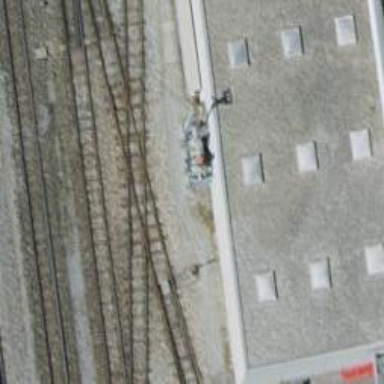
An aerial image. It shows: Railway crossing.